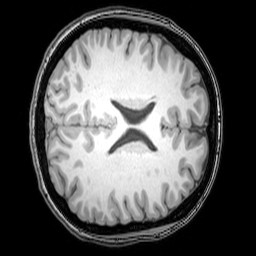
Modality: T1w
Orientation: axial
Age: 24
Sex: female
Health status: healthy
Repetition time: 0.081 s
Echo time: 0.037 s